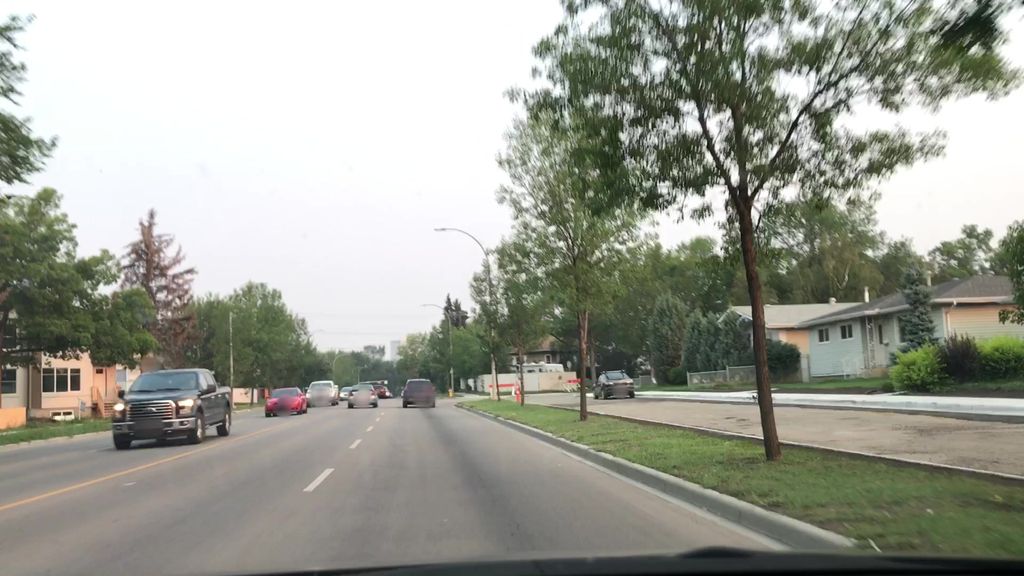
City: edmonton